Question: I am trying to send an email through an SMTP server but it fails giving me the following error:
> MailBox name not allowed. The server response was Senders must have
valid reverse DNS

Unfortunately I could not find meaningfull information to solve the problem
Here is my method:
'''
public void SendSmtp()
{
try
{
using (MailMessage message = new MailMessage())
{
message.From = new MailAddress("some@email.com");
message.To.Add(new MailAddress("other@email.com"));
message.Subject = "subject";
message.Body = "body";
message.IsBodyHtml = true;
// NetworkCredential basicCredential = new NetworkCredential("test@test.com", "password");
try
{
using (SmtpClient client = new SmtpClient())
{
client.Host = "mail.host.com";
client.Port = 25;
client.UseDefaultCredentials = true;
// client.Credentials = basicCredential;
client.Send(message);
MessageBox.Show("Success!!");
}
}
finally
{
//dispose the client
message.Dispose();
}
}
}
catch (SmtpFailedRecipientsException ex)
{
for (int i = 0; i < ex.InnerExceptions.Length; i++)
{
SmtpStatusCode status = ex.InnerExceptions[i].StatusCode;
if (status == SmtpStatusCode.MailboxBusy ||
status == SmtpStatusCode.MailboxUnavailable)
{
Console.WriteLine("Delivery failed - retrying in 5 seconds.");
System.Threading.Thread.Sleep(5000);
//client.Send(message);
}
else
{
Console.WriteLine("Failed to deliver message to {0}",
ex.InnerExceptions[i].FailedRecipient);
}
}
}
}
'''
This works well when I try it on a different server or my local machine not sure why.
I set up my SMTP grant access to my server.
Please advice.
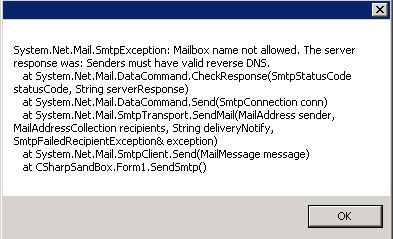
Answer: The error's a direct response from the SMTP server that your code is attempting to connect to. Your client machine does not have a valid reverse DNS mapping (e.g. 127.0.0.1 -> localhost), so the SMTP server is rejecting the connection.
It could be something as simple as your client identifying itself as 'example.com', but when the SMTP server does a reverse lookup, the server's IP comes back as 'system-1-2-3.4.hostingprovider.com' or similar.